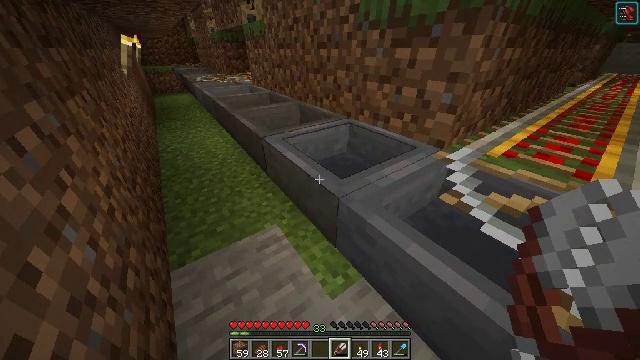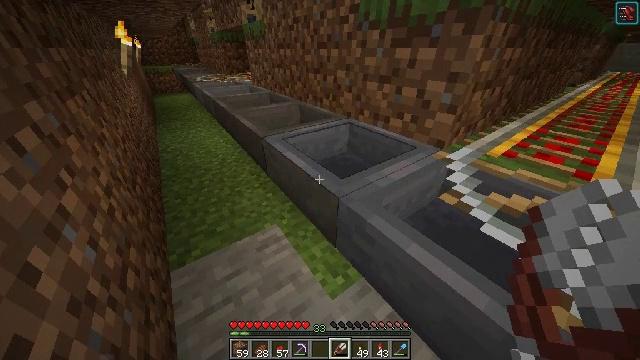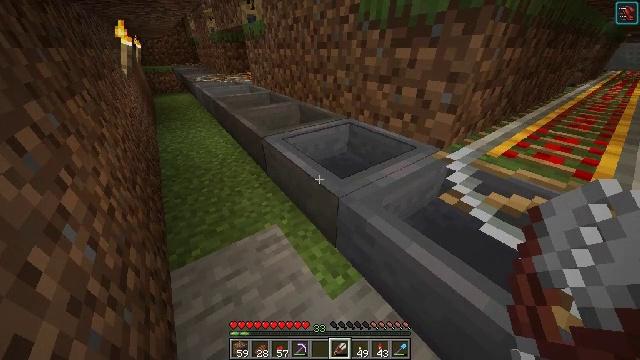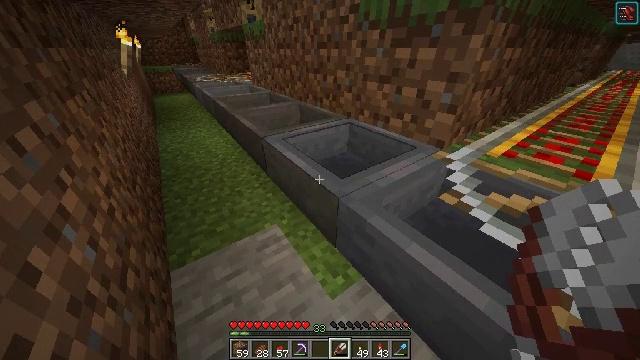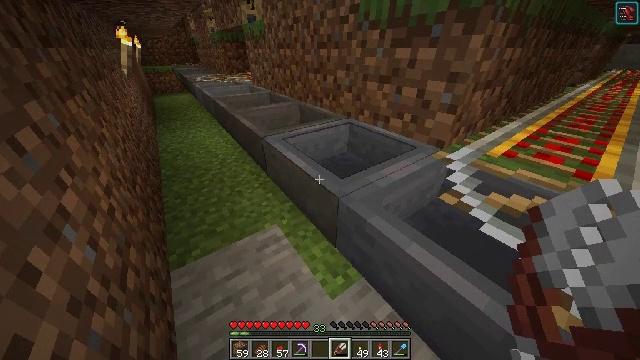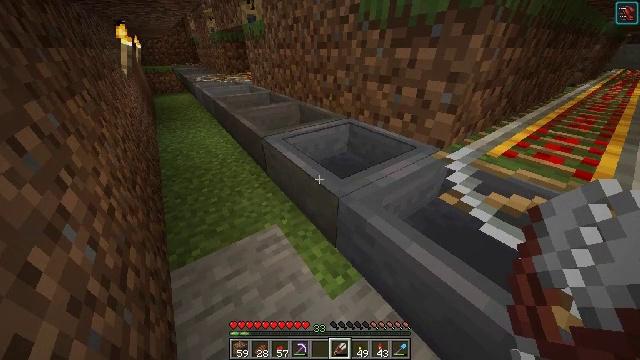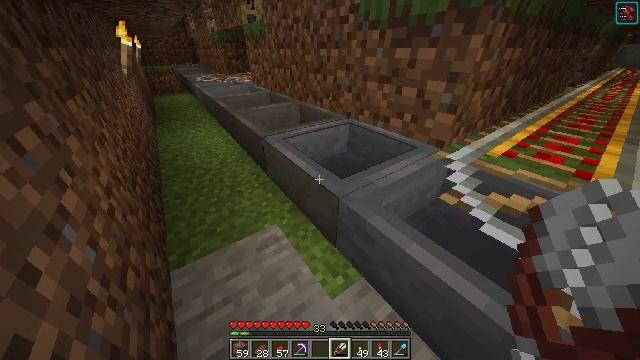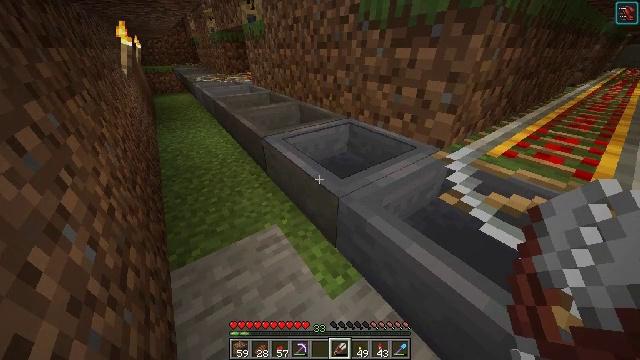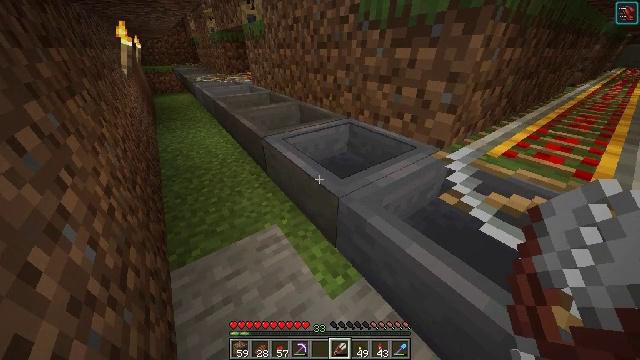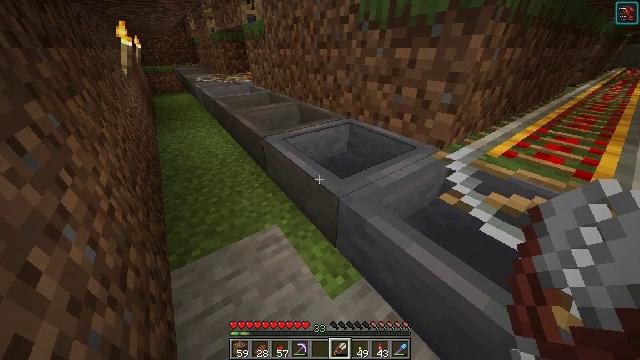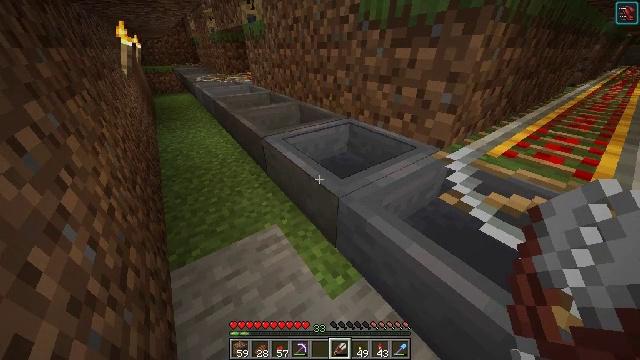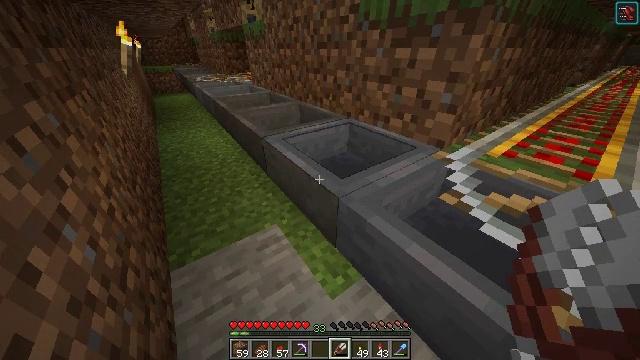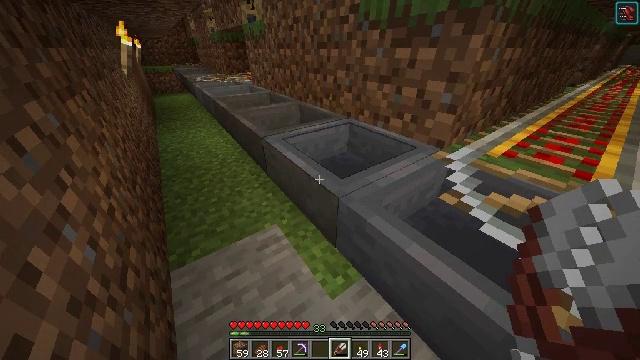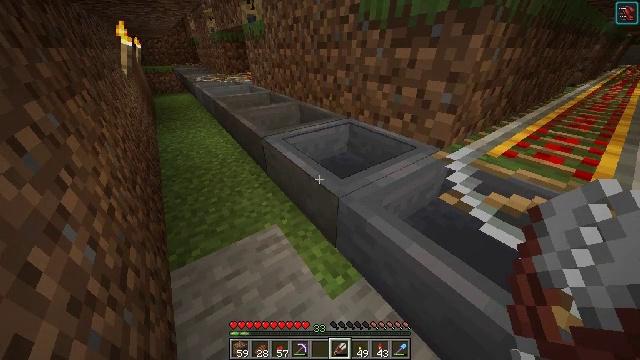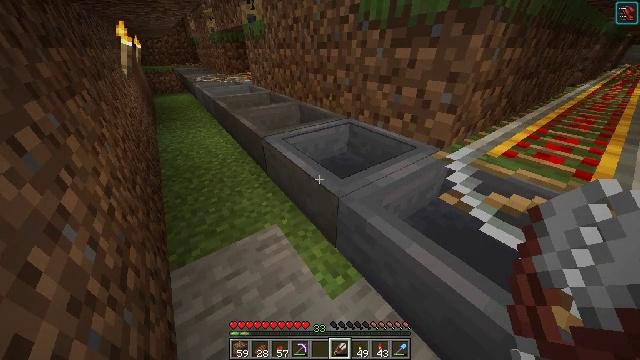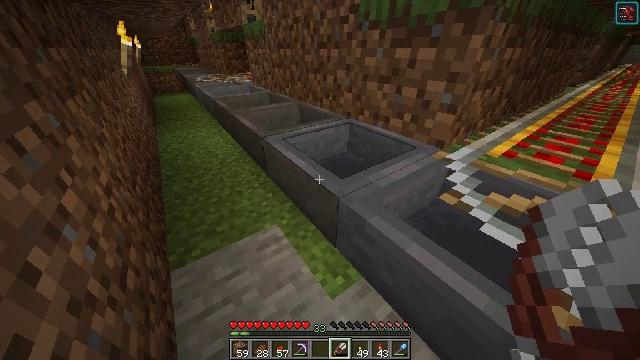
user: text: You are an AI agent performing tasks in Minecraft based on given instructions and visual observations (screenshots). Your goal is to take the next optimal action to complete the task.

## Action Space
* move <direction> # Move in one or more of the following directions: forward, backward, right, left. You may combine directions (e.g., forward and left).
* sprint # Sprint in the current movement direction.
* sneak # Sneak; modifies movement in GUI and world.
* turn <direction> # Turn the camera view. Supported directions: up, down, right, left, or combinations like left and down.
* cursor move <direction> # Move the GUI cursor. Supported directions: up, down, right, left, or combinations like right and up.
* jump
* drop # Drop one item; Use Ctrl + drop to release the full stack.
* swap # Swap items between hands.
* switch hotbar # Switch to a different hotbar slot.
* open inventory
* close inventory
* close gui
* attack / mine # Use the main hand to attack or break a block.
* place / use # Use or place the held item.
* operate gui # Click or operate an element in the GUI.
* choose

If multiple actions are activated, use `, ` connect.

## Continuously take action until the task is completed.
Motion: motion action
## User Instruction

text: Open the crafting table to make a honeycomb block with honeycombs.
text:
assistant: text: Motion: no_op
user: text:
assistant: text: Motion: no_op
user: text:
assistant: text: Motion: no_op
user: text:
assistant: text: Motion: no_op
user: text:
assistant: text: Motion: no_op
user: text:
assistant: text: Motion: no_op
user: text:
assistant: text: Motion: no_op
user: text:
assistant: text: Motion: no_op
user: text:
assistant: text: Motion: no_op
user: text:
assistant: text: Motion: no_op
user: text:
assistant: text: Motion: no_op
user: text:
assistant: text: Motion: no_op
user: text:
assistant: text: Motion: no_op
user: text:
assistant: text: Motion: no_op
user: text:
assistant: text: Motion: no_op
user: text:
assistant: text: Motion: no_op
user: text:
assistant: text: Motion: no_op
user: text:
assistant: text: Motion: no_op
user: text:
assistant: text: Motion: no_op
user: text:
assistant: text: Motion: no_op
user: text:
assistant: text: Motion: no_op
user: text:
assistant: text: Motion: no_op
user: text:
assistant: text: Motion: no_op
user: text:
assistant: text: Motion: no_op
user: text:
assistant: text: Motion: no_op
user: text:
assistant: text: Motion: no_op
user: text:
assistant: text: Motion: no_op
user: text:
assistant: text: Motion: no_op
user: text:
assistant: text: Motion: no_op
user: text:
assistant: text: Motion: no_op